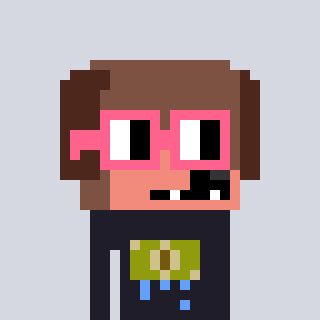
a pixel art character with square pink glasses, a dog-shaped head and a grayscale-colored body on a cool background